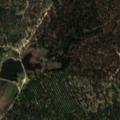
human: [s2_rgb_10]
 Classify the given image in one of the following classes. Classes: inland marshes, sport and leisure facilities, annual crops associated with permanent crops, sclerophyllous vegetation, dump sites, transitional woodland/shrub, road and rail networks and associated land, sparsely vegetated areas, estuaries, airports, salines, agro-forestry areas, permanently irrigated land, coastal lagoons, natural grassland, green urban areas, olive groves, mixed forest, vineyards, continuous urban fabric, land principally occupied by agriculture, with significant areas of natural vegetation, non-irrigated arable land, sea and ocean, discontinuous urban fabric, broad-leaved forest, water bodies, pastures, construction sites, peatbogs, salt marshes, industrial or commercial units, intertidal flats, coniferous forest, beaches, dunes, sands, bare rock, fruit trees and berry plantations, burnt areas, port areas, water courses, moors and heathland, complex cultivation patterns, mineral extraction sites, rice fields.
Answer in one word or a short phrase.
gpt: rice fields, broad-leaved forest, coniferous forest